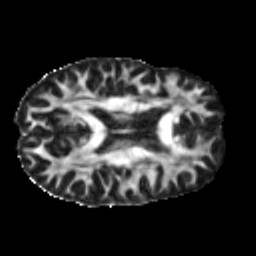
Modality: FA
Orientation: axial
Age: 46
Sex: male
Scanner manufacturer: siemens
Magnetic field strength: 3 T
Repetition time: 5 s
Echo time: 0.092 s